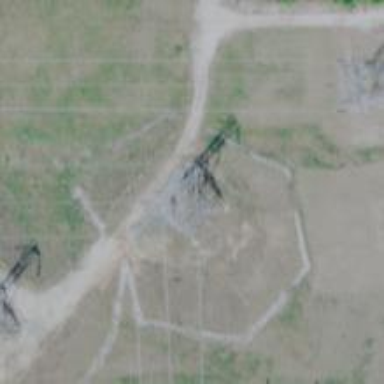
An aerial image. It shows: Lattice structure tower.